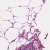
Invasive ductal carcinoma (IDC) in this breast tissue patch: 0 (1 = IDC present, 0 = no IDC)